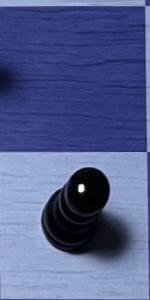
Label: Pawn_Black